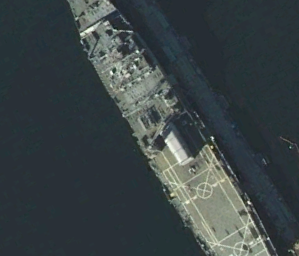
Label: combat